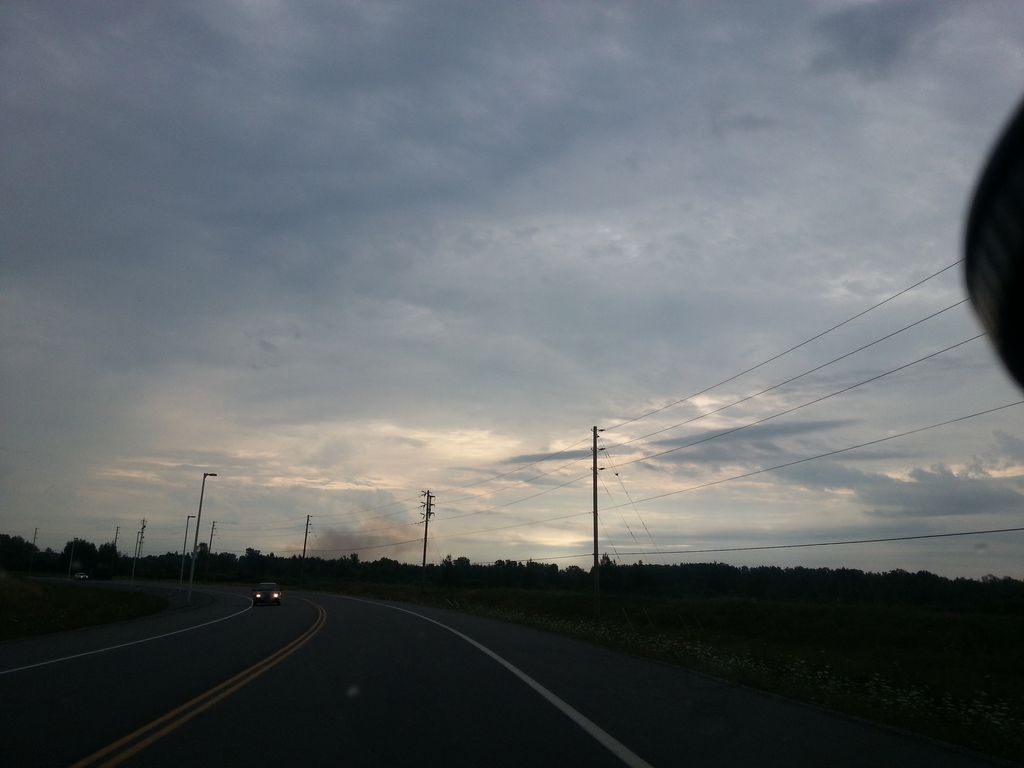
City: ottawa-gatineau